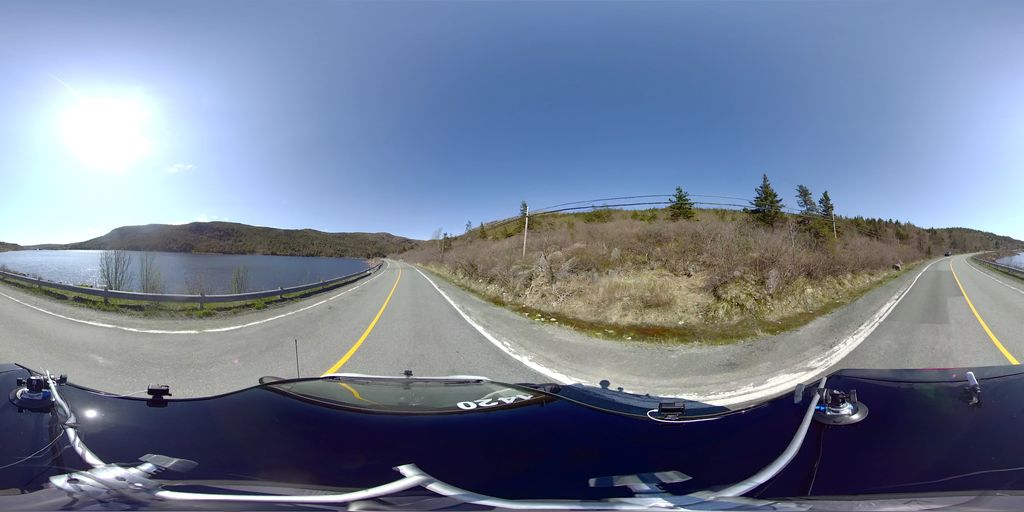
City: st_johns